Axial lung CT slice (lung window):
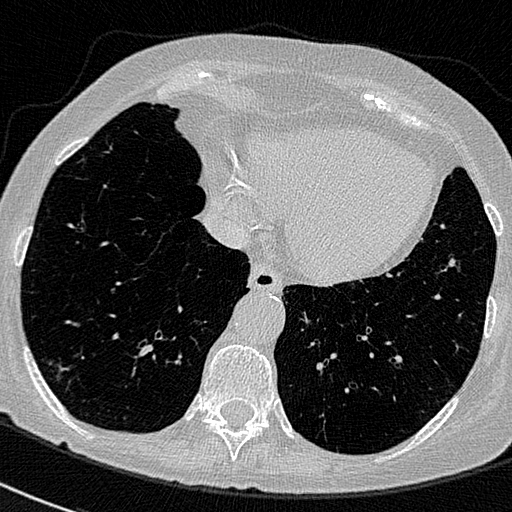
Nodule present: no